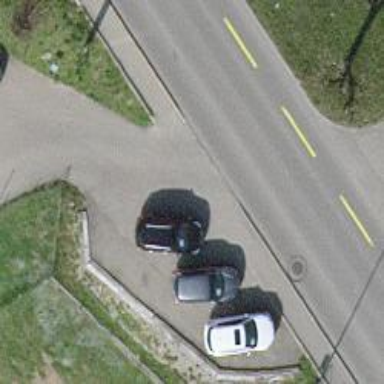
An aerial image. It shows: Unmarked crossing on the road.